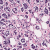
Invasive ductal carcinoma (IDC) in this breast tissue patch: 1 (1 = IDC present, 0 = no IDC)